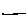
Label: line